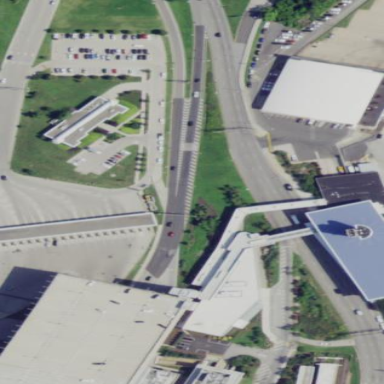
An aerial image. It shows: Transportation building at the airport terminal.